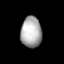
Tissue: lung
Cell type: Fibroblasts
Senescence score: 0.6955
Nuclear area (px): 632
Mean DAPI intensity: 170.693